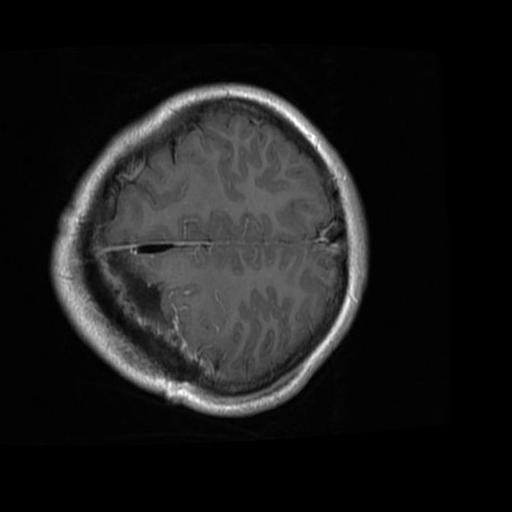
Label: brain_glioma